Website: lowes
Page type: store-pickup
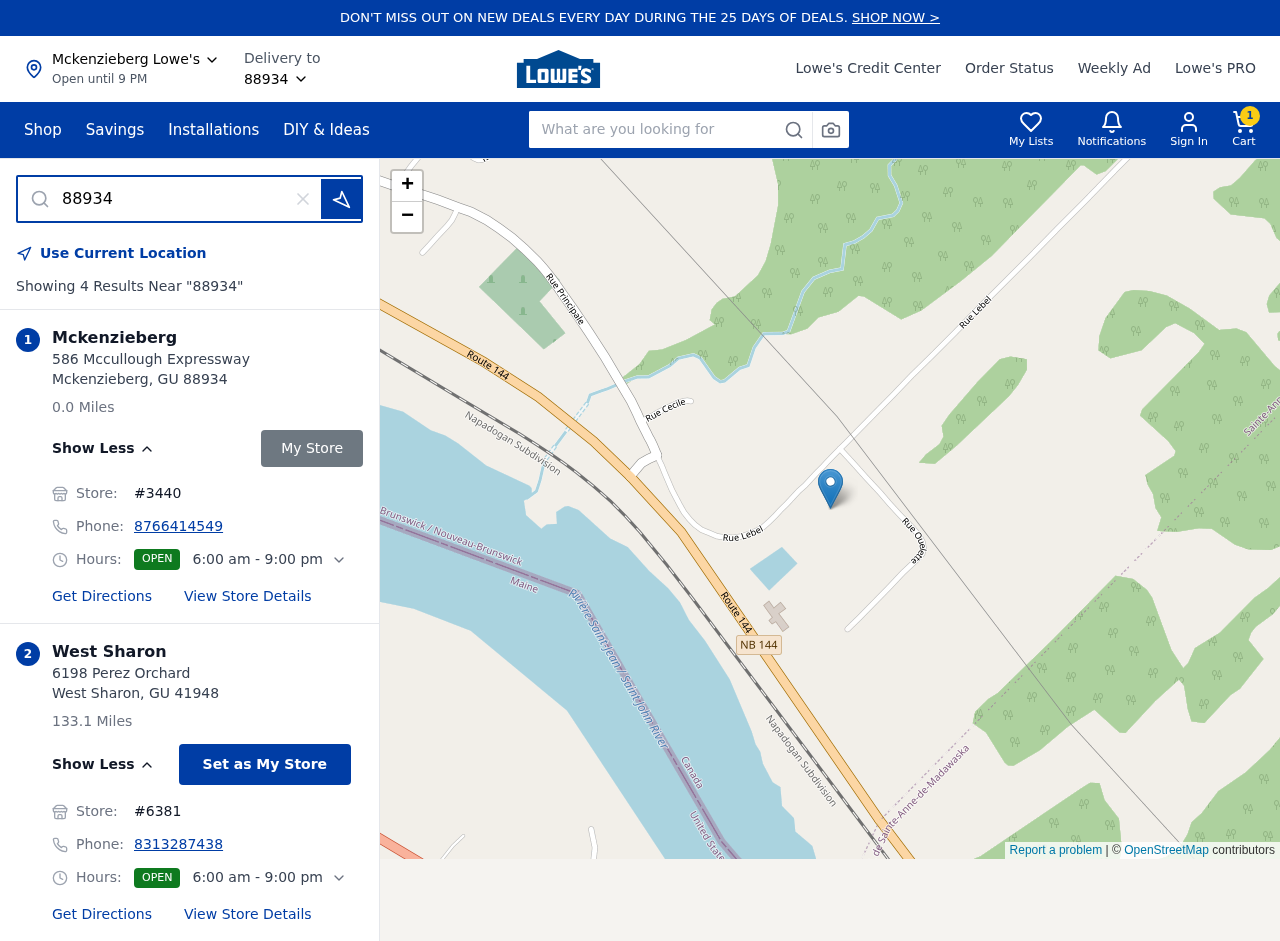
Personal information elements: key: PII_CITY
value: Mckenzieberg
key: PII_CITY2
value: West Sharon
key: PII_LOCATION1_STREET
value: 586 Mccullough Expressway
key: PII_LOCATION2_POSTCODE
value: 41948
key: PII_LOCATION2_STREET
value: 6198 Perez Orchard
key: PII_PHONE
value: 8766414549
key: PII_PHONE_ALT
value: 8313287438
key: PII_POSTCODE
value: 88934
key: PII_STATE_ABBR
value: GU
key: PII_POSTCODE3
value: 88934
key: PII_POSTCODE_FULL
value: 88934
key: PII_POSTCODE_NUMERIC
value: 88934
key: PII_STATE_ABBR2
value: GU
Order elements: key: ORDER_NUM_ITEMS
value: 1
Search elements: key: HEADER_SEARCH
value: What are you looking for
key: SEARCH_STORE_LOCATION
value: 88934